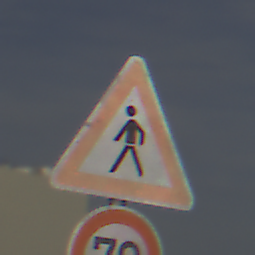
Verkehrszeichen: FussgaengerRechts
Zusatzzeichen unten: Geschwindigkeit70
Umgebung: Outdoor, Suburban
Tageszeit: MorningAfternoon
Wetter: PartlyCloudy
Licht: Natural
Jahreszeit: NotSpecified
Kontrast: HighContrast